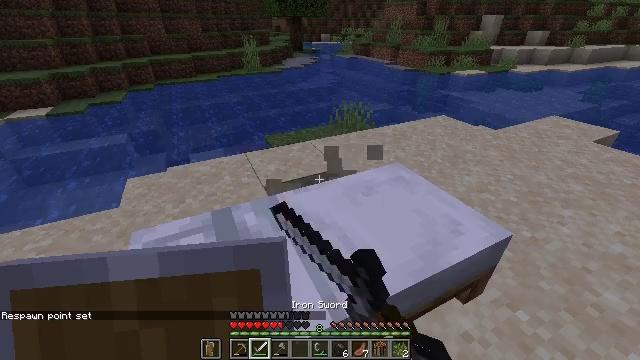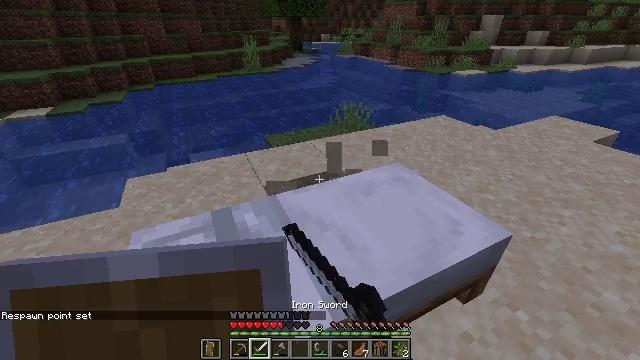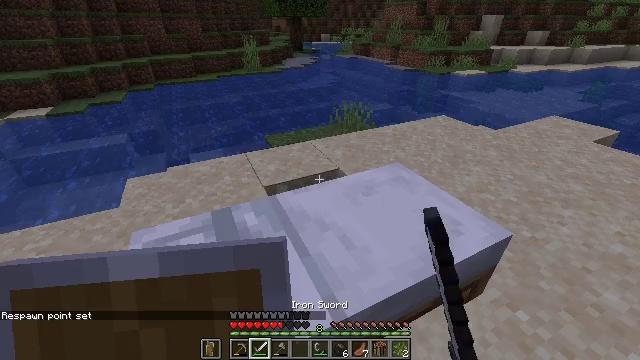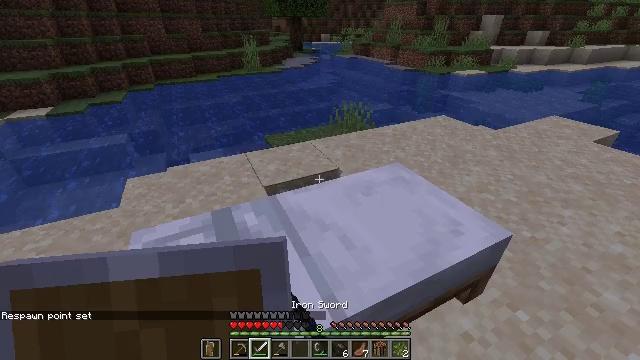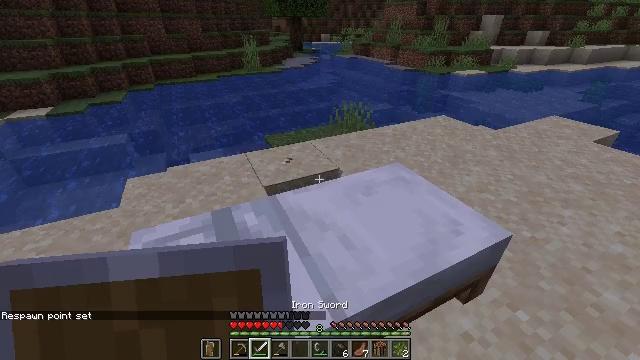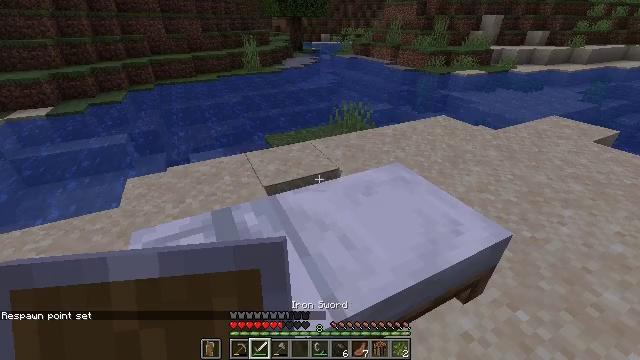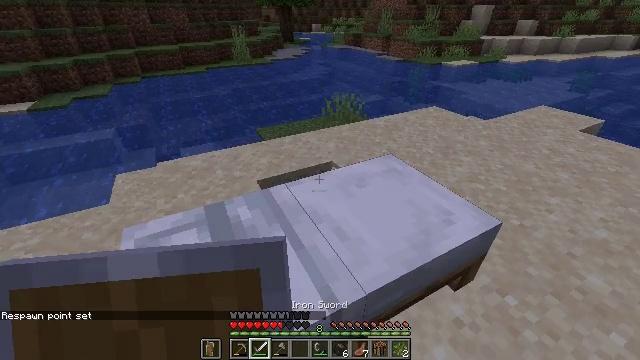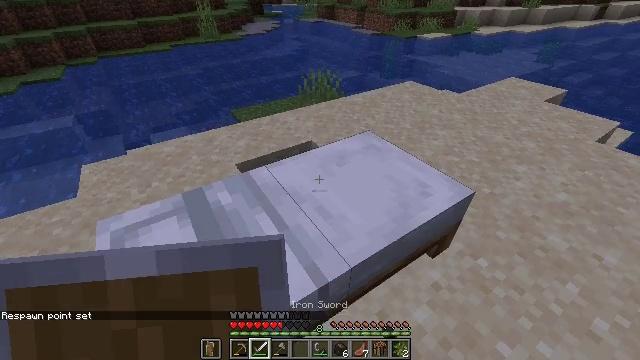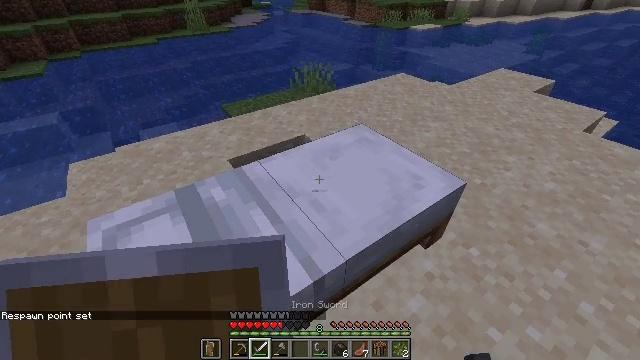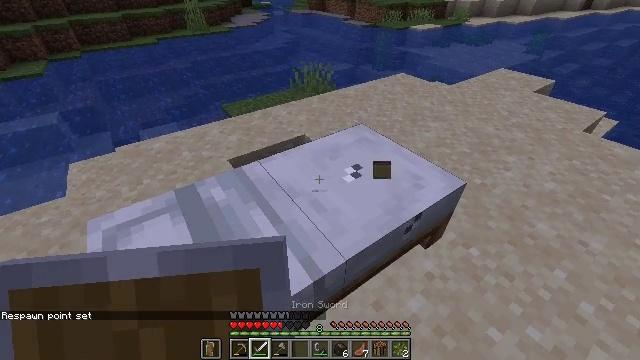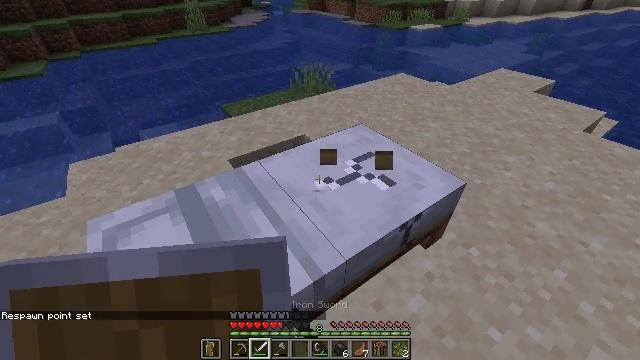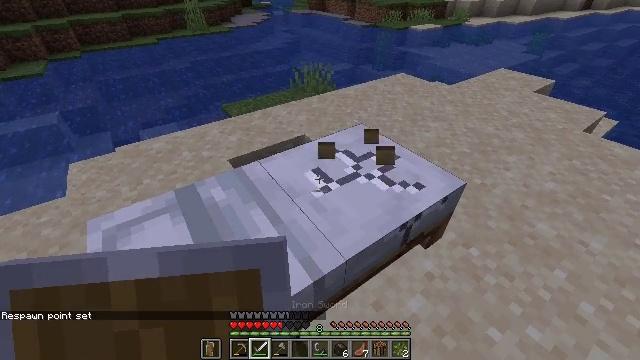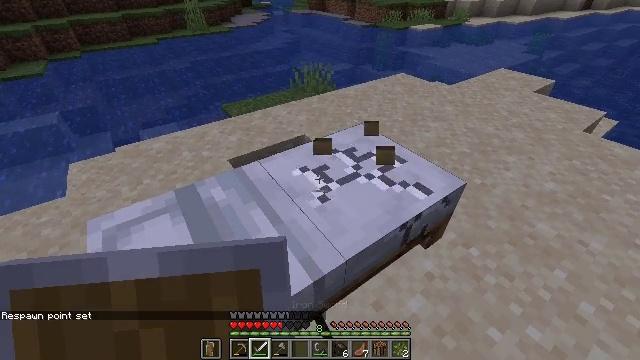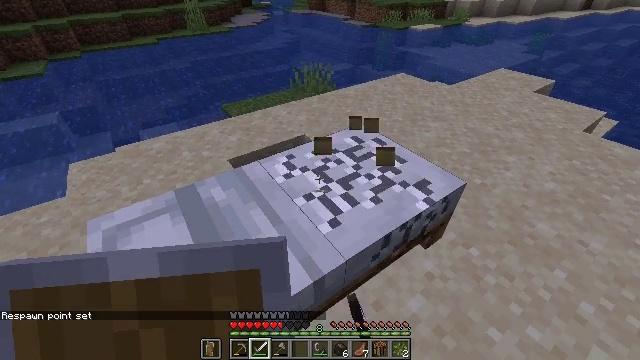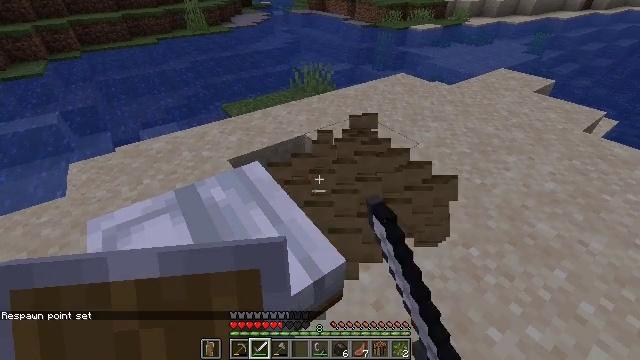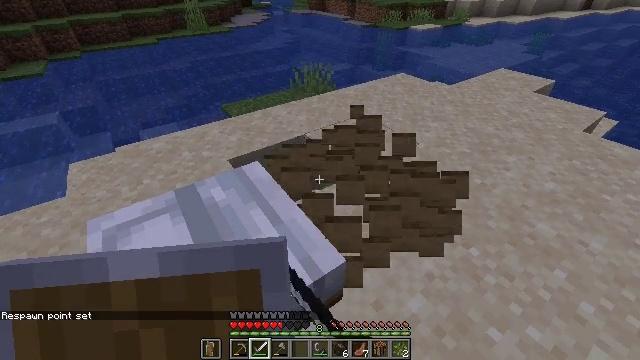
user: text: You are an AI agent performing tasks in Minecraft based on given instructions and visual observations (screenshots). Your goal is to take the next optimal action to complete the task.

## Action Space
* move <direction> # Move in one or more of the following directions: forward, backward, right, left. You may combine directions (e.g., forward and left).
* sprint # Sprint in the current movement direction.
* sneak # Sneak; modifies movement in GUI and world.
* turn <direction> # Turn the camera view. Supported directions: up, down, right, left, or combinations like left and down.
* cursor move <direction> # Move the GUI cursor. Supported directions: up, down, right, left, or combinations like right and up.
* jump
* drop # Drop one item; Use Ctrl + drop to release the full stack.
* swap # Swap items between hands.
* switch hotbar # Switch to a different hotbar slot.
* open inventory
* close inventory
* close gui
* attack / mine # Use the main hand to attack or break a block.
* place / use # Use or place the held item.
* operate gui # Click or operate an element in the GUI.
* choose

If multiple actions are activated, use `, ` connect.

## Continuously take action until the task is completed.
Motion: motion action
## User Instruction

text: Pick up the white bed by breaking it.
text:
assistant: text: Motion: attack / mine
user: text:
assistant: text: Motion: attack / mine
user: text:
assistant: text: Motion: attack / mine
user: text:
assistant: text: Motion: attack / mine
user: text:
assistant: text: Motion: no_op
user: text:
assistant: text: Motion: turn right and down
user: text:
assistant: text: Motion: turn right and down
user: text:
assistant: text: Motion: turn right and down
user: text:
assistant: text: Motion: attack / mine
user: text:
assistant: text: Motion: attack / mine
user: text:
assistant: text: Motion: attack / mine
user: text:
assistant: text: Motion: attack / mine
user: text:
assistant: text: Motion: attack / mine
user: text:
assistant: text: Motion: attack / mine
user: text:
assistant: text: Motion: attack / mine
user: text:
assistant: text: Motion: attack / mine
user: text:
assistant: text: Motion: attack / mine
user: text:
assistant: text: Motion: attack / mine
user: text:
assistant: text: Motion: attack / mine